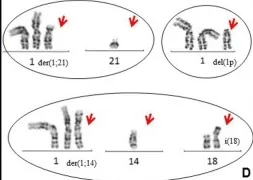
Partial karyograms of a 46,XY,+ 1,der(1;21)(p10 or q10;q10) karyotype, a 46,XY,+ 1,del(1)(p12) karyotype, and 46,XY,+ 1,der(1;14)(p10 or q10;q10).
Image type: radiology (ct)